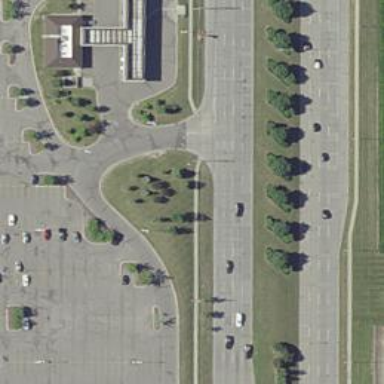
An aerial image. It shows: Secondary road with separate sidewalks.